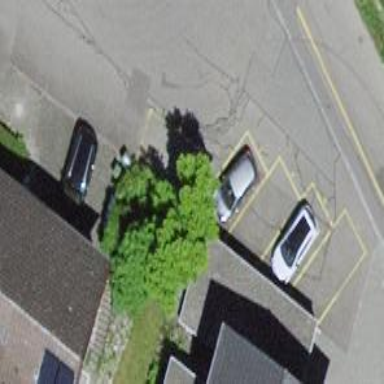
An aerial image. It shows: Parking area with surface.